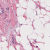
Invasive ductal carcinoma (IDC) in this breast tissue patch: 0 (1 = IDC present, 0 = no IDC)